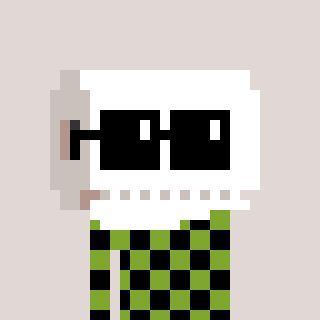
a pixel art character with square black sunglasses, a toiletpaper-full-shaped head and a slimegreen-colored body on a warm background